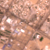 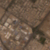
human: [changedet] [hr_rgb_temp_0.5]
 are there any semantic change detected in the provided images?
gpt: The road crossing on the right was extended.